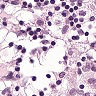
Metastatic tissue present: no